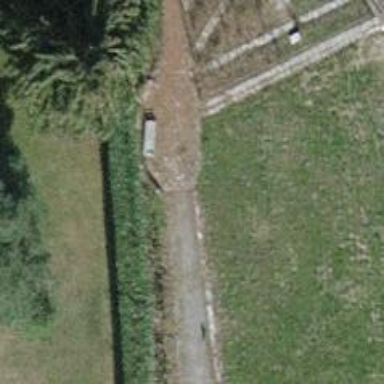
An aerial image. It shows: Hedge barrier.